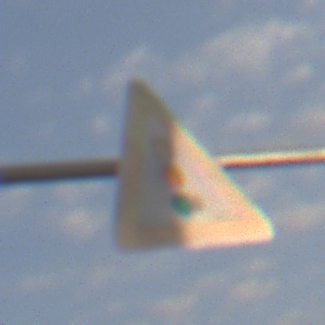
Verkehrszeichen: Lichtzeichenanlage
Umgebung: Outdoor, Nature
Tageszeit: SunriseSunset
Wetter: PartlyCloudy
Licht: Natural
Jahreszeit: NotSpecified
Kontrast: HighContrast